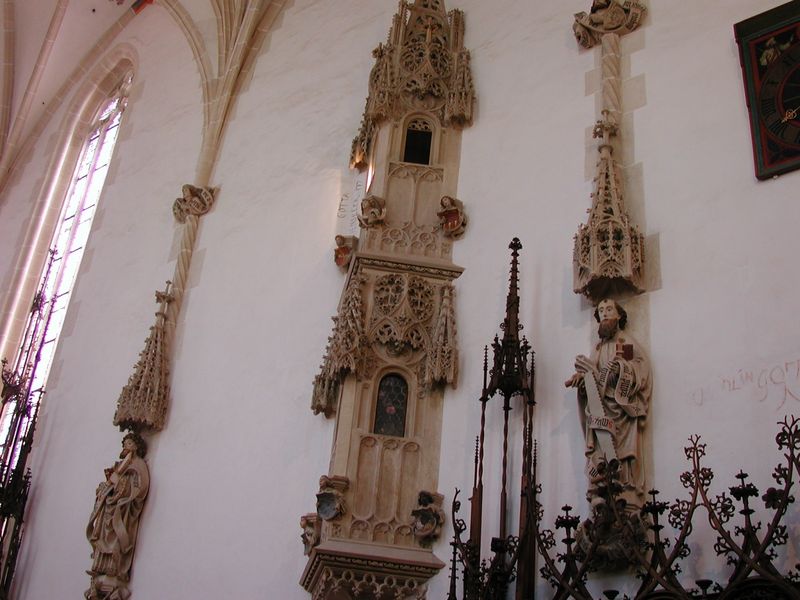
Titel: Blaubeuren, Klosterkirche
Standort: Blaubeuren, Klosterkirche (EU - D - BW)
Schlagwörter: mann, weiß, fenster, glas, holz, licht, säulen, bart, wand, architektur, sockel, innenraum, kirche, figur, innen, gotik, mauer, ornamente, foto, gewölbe, dom, kapitell, schnitzerei, wandschmuck, kanzel, spitzbogen, apsis, heiliger, heilige, filigran, petrus, wimperg, schriftband, atlas, wiß, saeule, dekortion, kaplle